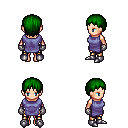
a pixel art fantasy rpg character, female body template, human, light skin, chain tabard jacket, gold greaves, green plain hairstyle, metal gloves, metal boots, four views (front, back, left, right), 2x2 character sprite sheet, small pixel art, hard edges, no anti-aliasing